Interaction volume radius: 5 \u00c5
Interaction volume height: 10 \u00c5
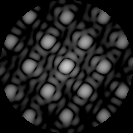
Disorder parameter: 0.08048